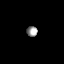
Tissue: prostate
Cell type: NK cells
Senescence score: 0.6892
Nuclear area (px): 108
Mean DAPI intensity: 156.065